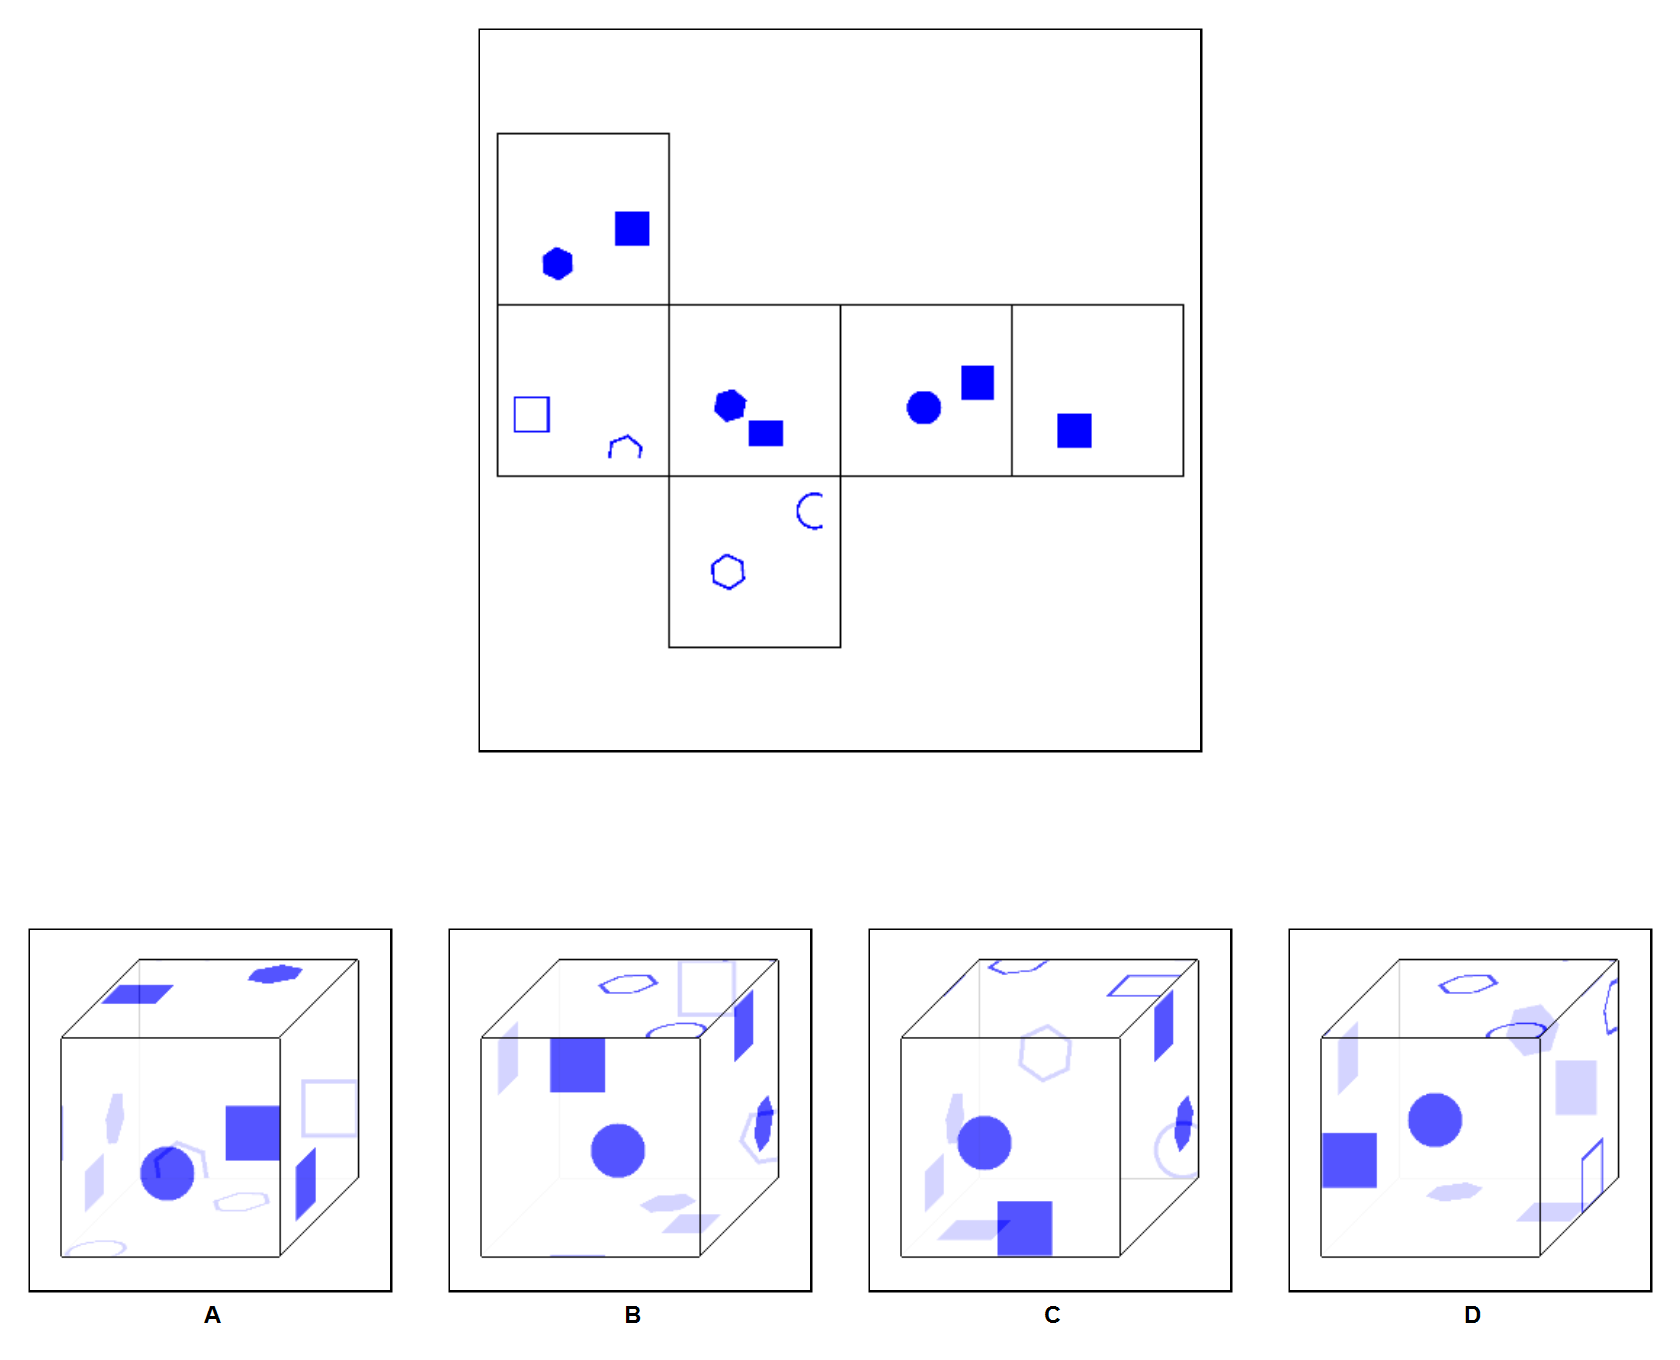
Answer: A